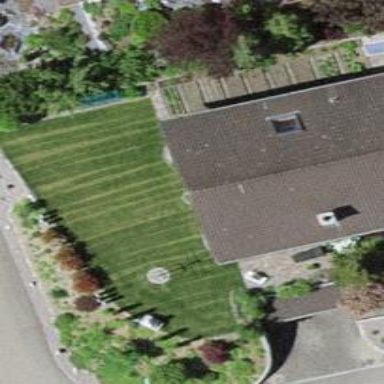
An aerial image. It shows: Simple house.